Field crop: tomato
Growth stage: 1
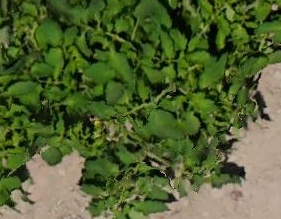
Species: tomato